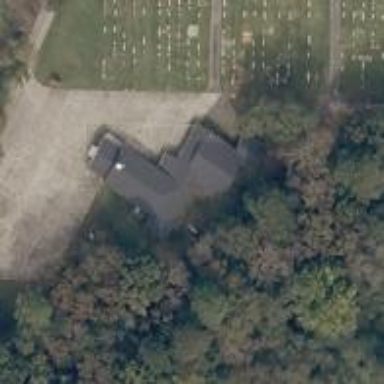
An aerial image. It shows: Place of worship.